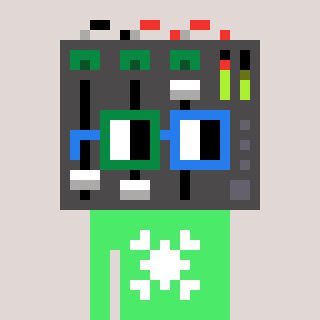
a pixel art character with square green and blue glasses, a mixer-shaped head and a teal-colored body on a warm background